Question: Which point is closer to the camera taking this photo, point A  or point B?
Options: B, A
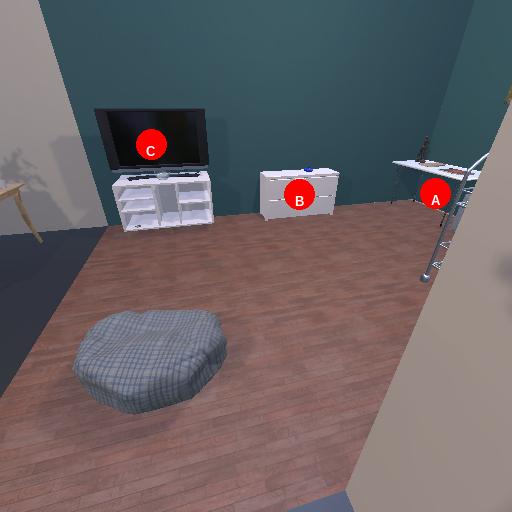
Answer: B